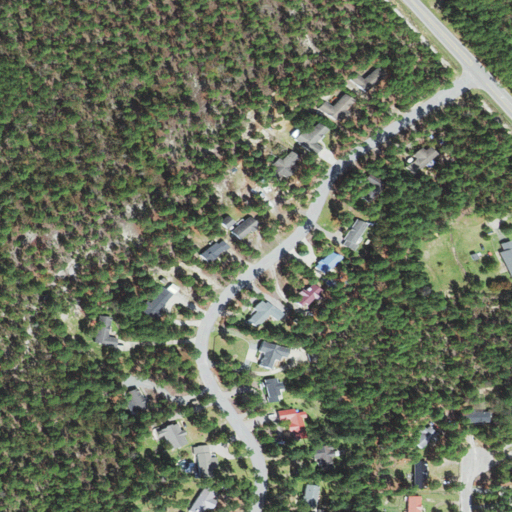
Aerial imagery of mountain in North Carolina named Round Top containing grassland, low intensity development, open development, evergreen forest, and medium intensity development